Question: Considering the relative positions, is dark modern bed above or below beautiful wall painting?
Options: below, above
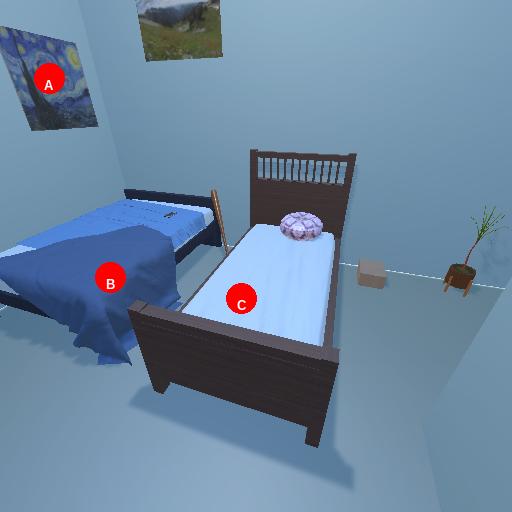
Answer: below